高一 · 立体几何学
如图 2-3-43, 三棱雉 $P-A B C$ 中, 已知 $\triangle A B C$ 是等腰直角三角形, $\angle A B C=90^{\circ}, \triangle P A C$ 是直角三角形, $\angle P A C=90^{\circ}$, 平面 $P A C \perp$ 平面 $A B C$.求证：平面 $P A B \perp$ 平面 $P B C$.

图 2-3-43
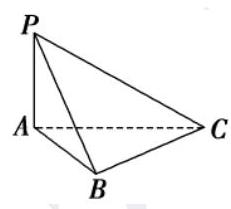
答案: $\because$ 平面 $P A C \perp$ 平面 $A B C ，$ 平面 $P A C \cap$ 平面 $A B C=A C, P A \perp A C$,

$\therefore P A \perp$ 平面 $A B C$. 又 $B C \subset$ 平面 $A B C$,

$\therefore P A \perp B C$.

又 $\because A B \perp B C, A B \cap P A=A, A B \subset$ 平面 $P A B$,

$P A \subset$ 平面 $P A B, \therefore B C \perp$ 平面 $P A B$. 又 $B C \subset$ 平面 $P B C, \therefore$ 平面 $P A B \perp$ 平面 $P B C$.